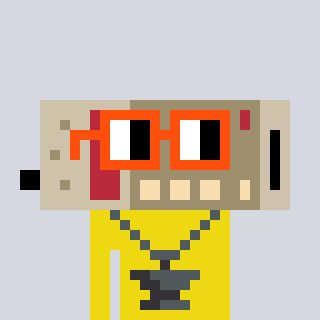
a pixel art character with square orange glasses, a cordless phone-shaped head and a yellow-colored body on a cool background